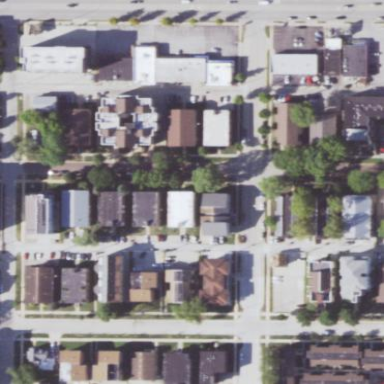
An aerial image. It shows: Sidewalk.